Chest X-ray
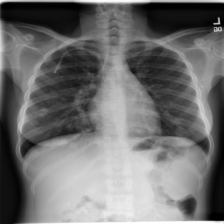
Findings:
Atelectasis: negative
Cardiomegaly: negative
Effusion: negative
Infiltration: negative
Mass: positive
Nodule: negative
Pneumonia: negative
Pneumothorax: negative
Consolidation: negative
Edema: negative
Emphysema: negative
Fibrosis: negative
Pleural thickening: negative
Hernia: negative